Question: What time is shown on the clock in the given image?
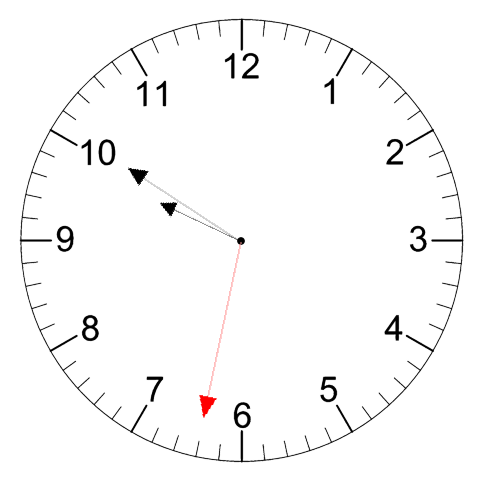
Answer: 09:50:32